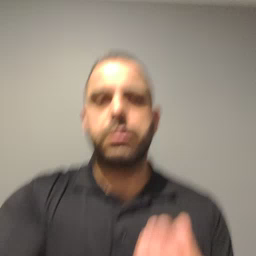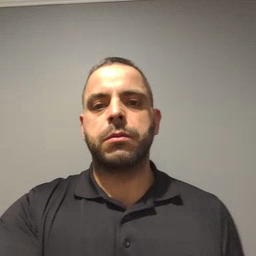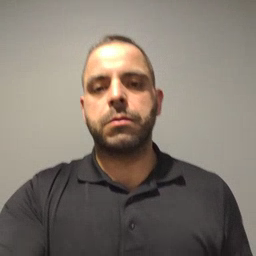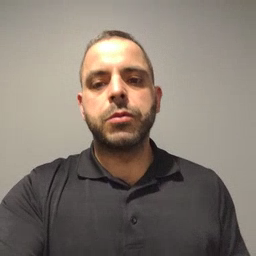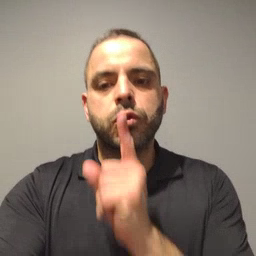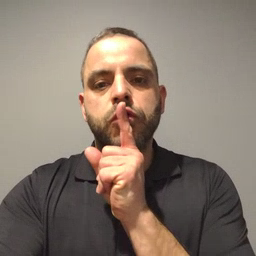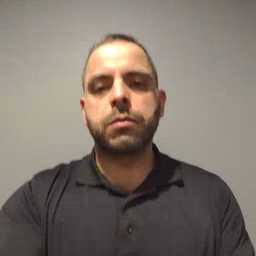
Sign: shhh